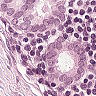
Metastatic tissue present: yes